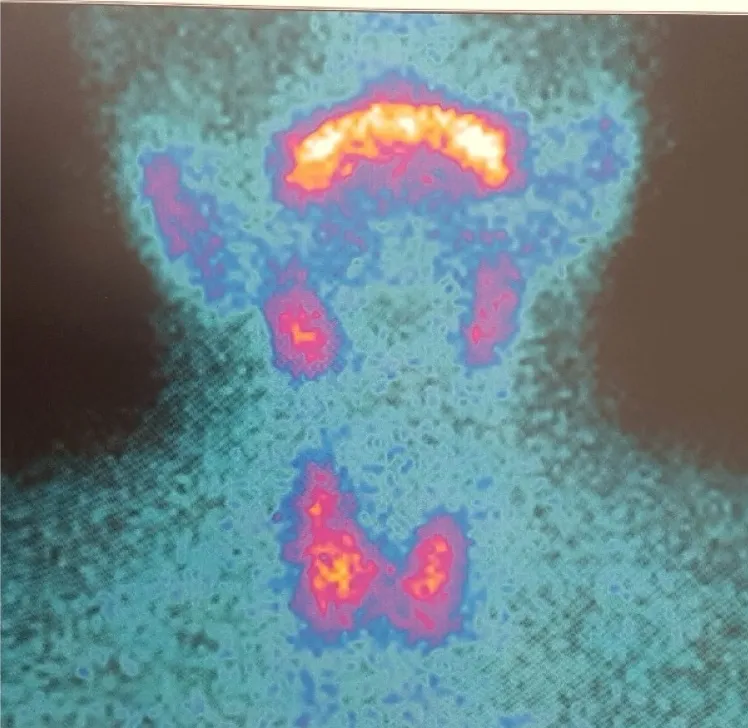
Parathyroid scintigraphy.
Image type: radiology (scintigraphy)